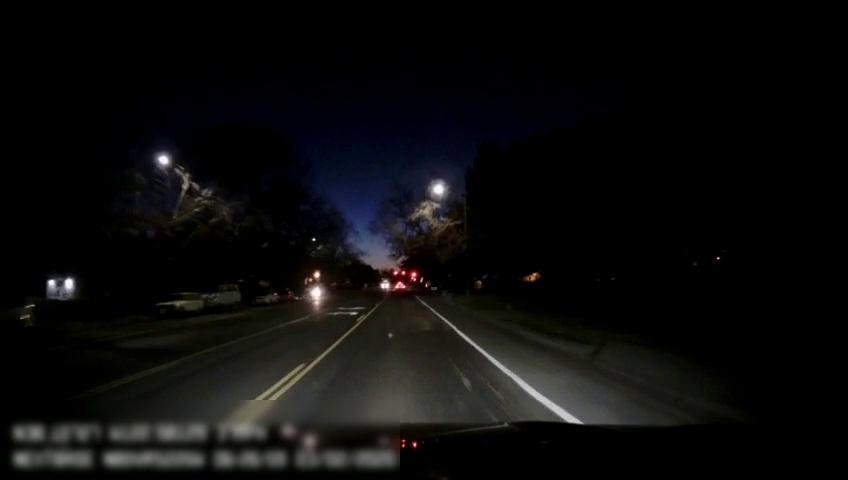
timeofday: Night
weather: Cloudy
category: Drivable Space
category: Vehicles | SUV
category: Vehicles | SUV
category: Vehicles | Van
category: Vehicles | Car
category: Lanes | Current Lane
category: Lanes | Opposite Lane
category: Lanes | Current Lane